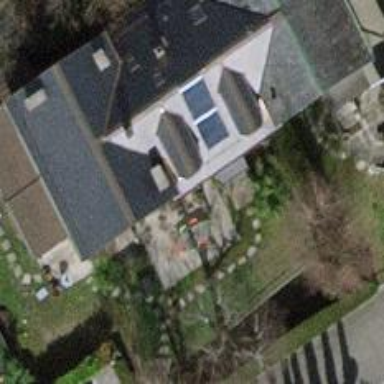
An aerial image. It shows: Garden enclosed by fence.